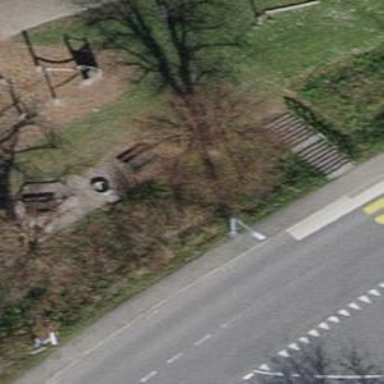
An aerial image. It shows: Picnic table located in leisure land area.